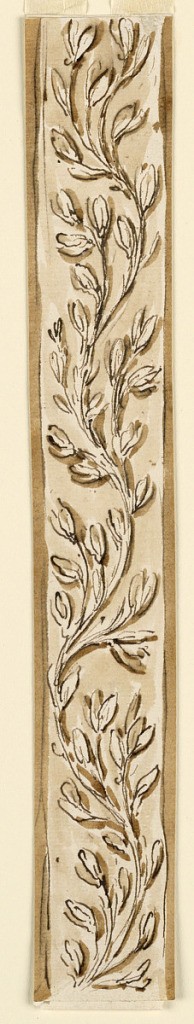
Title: Pillar strip
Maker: Giuseppe Barberi, Italian, 1746–1809
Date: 1700–1800
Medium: Pen and brown ink, brush and brown wash on off-white laid paper, lined
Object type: Drawing
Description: A rising rinceau with leaves.